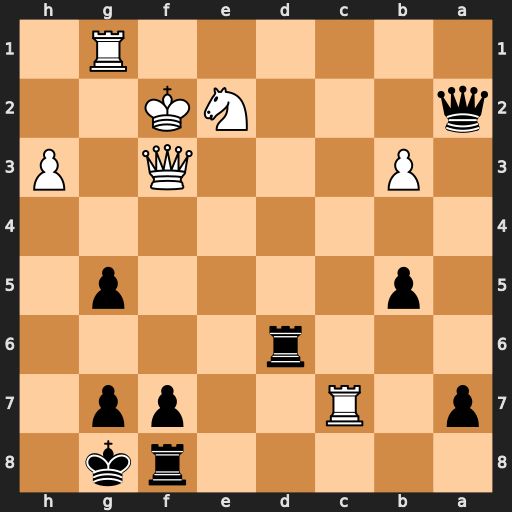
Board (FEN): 5rk1/p1R2pp1/3r4/1p4p1/8/1P3Q1P/q3NK2/6R1
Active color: b
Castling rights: -
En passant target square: -
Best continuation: Rf6 Qxf6 gxf6